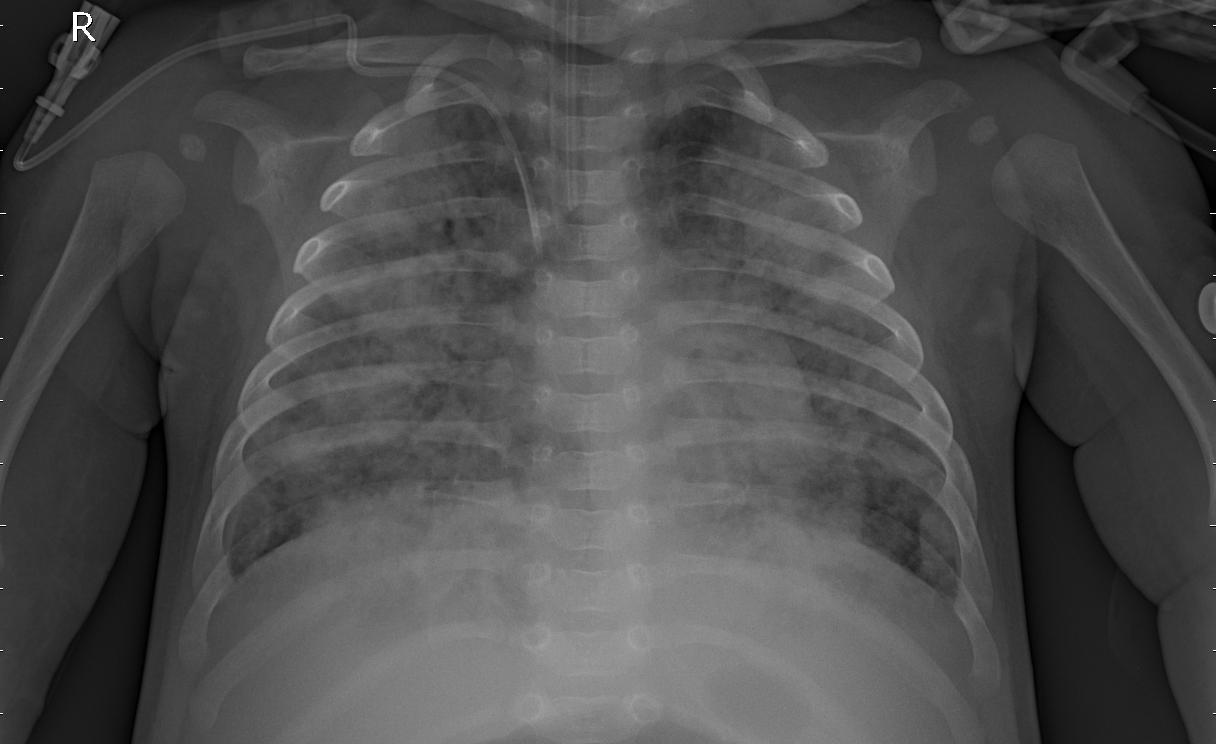
Diagnosis: PNEUMONIA